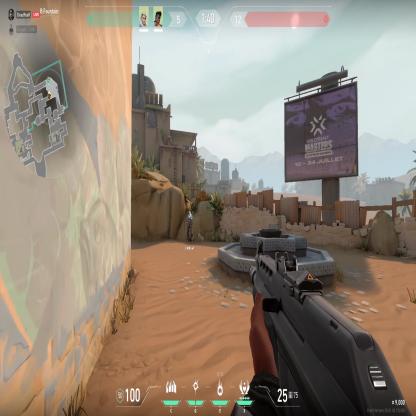
Label: teammate